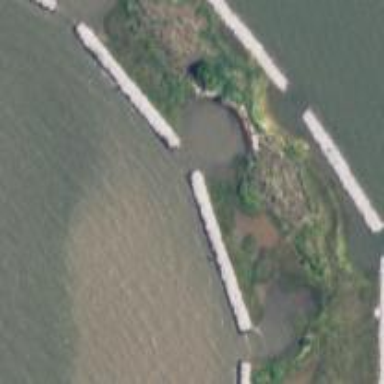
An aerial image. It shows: Breakwater structure.